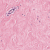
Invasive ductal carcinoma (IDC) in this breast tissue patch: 0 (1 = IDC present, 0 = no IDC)